Chest X-ray. View position: PA
Patient age: 60
Patient sex: F
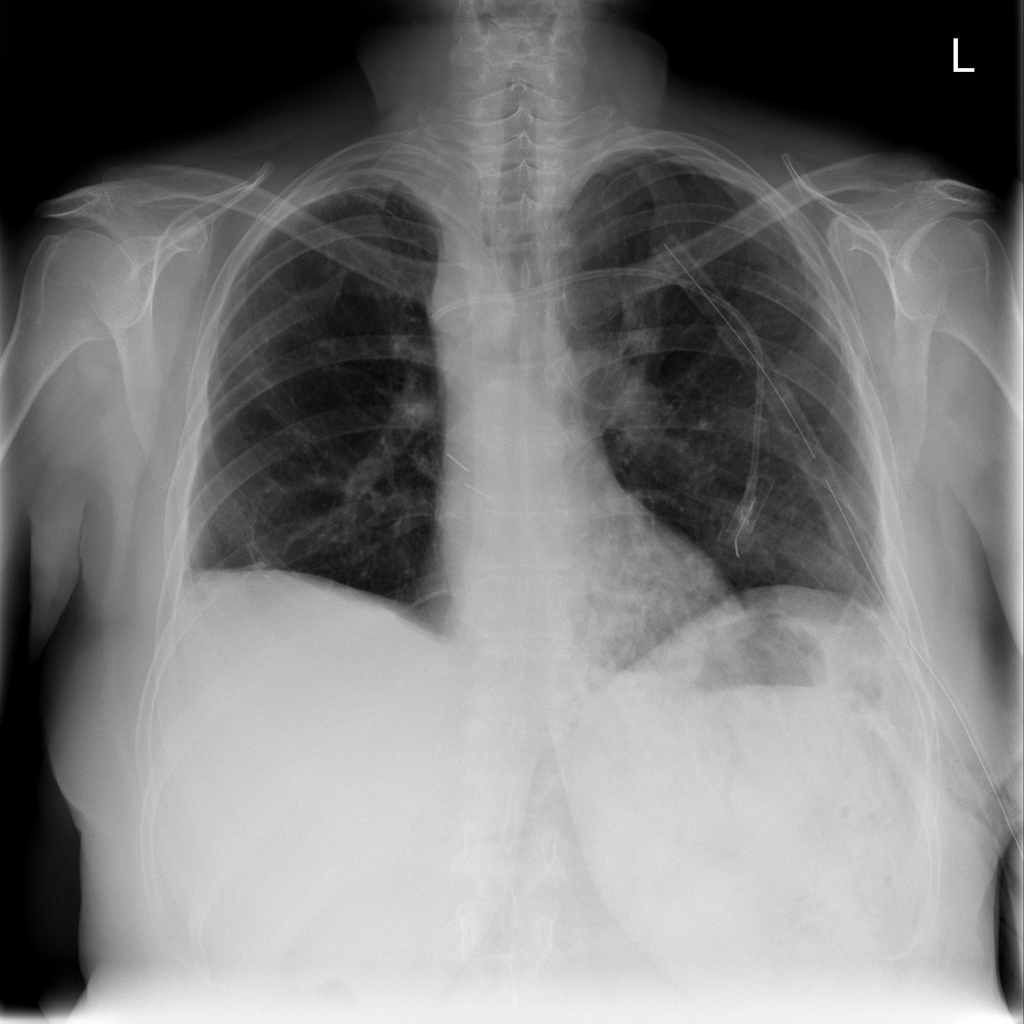
Finding: Pneumothorax